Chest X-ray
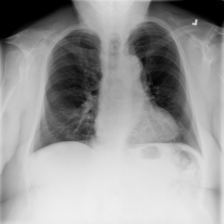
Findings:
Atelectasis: negative
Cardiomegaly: negative
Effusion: negative
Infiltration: positive
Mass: negative
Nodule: negative
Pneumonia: negative
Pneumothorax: negative
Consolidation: negative
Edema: negative
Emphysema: negative
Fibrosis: negative
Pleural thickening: negative
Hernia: negative